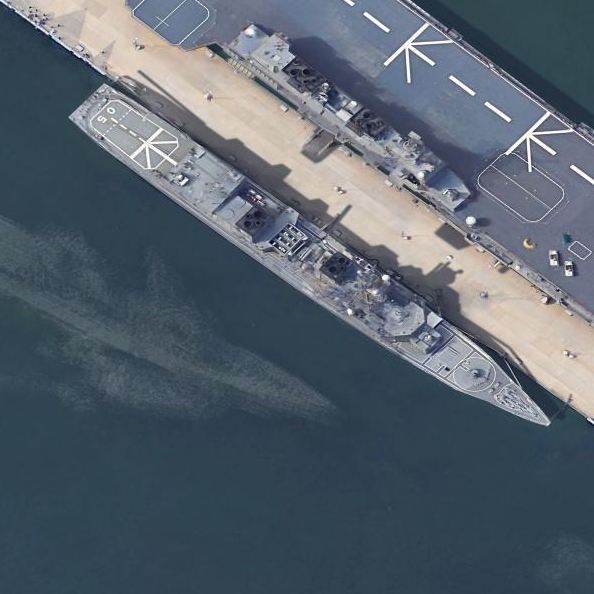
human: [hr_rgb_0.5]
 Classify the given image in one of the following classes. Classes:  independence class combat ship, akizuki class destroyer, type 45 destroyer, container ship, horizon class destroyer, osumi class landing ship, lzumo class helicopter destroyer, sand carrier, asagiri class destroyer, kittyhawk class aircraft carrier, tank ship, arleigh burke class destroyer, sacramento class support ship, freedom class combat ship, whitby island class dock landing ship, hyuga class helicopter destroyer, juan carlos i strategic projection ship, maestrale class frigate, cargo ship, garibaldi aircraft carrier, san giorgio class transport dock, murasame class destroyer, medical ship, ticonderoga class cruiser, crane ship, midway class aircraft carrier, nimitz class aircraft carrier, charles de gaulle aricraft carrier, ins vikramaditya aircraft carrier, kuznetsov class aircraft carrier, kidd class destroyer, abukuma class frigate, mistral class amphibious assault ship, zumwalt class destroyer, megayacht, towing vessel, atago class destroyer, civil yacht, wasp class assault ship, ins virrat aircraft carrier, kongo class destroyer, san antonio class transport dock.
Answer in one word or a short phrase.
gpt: Murasame class destroyer